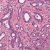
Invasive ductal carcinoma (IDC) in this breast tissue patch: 1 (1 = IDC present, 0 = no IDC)